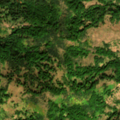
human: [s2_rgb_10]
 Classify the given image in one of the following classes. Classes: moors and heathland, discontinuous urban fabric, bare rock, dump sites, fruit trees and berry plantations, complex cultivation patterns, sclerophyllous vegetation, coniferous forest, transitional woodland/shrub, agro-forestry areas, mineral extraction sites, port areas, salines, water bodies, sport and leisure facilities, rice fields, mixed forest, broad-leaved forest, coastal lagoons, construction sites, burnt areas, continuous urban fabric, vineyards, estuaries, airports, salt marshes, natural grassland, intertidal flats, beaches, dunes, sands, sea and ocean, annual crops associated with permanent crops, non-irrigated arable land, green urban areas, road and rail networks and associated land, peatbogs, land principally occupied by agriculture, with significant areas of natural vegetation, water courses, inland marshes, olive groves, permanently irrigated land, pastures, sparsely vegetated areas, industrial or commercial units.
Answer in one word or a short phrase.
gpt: land principally occupied by agriculture, with significant areas of natural vegetation, broad-leaved forest, transitional woodland/shrub